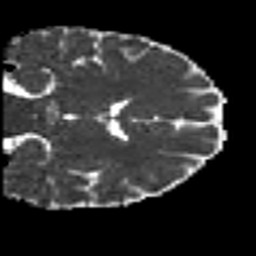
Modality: MD
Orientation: coronal
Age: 31
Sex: male
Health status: healthy
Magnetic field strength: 3 T
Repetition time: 8.4 s
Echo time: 0.0926 s